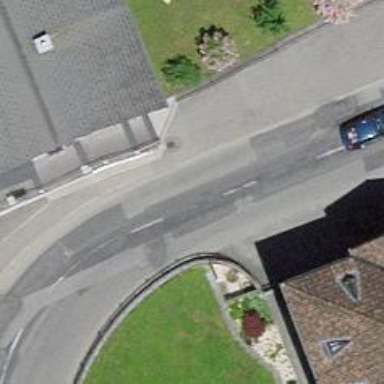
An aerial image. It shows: Residential road with asphalt surface and sidewalk on the left.